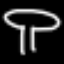
Label: mushroom